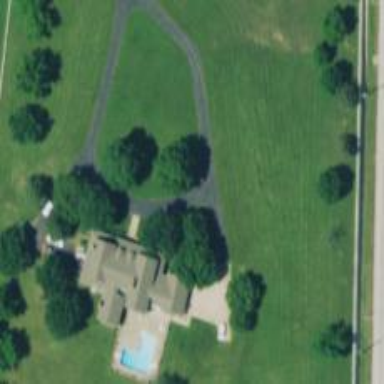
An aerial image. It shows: Driveway.